Question: For a project, I have a (mobile) navbar with a menu button floating on the left and and 'back to top' button on the right. I want to have a logo centered in the navbar. I'm currently working with an unordered list.
The HTML basically looks like this:
'''
<div class="navbar">
<ul>
<li class="navmenu"><i class="icon-menu"></i></li>
<li class="mobilelogo"><a href="#top"><img class="moblogopic" src="media/navbarlogo.png" alt="logo"/></a></li>
<li class="up-icon" title="Back to top"><a href="#top"><i class="icon-up"></i></a></li>
</ul>
</div>
'''
The CSS looks like this:
'''
.navbar{
width:100%;
height: 45px;
}
.navbar ul{
padding: 0 10px;
}
.navmenu{
display:inline;
float: left;
}
.mobilelogo{
display:inline;
float:left;
margin: 0 auto;
}
.up-icon{
display: inline;
float:right;
}
'''
margin: 0 auto; doesn't seem to work. I can't use something like margin-left: 50% because the site has to be responsive and resizing messes things up. The navbar currently looks like this:

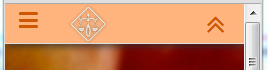
Answer: You will have to set your widths then..:
'''
.navbar{
width:100%;
height: 45px;
}
.navbar ul{
padding: 0 10px;
}
.navmenu{
display:inline;
float: left;
width:20%;
}
.mobilelogo{
display:inline;
float:left;
margin: 0 auto;
width:60%;
text-align:center;
}
.up-icon{
display: inline;
float:right;
width:20%;
}
'''